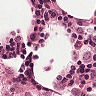
Metastatic tissue present: no